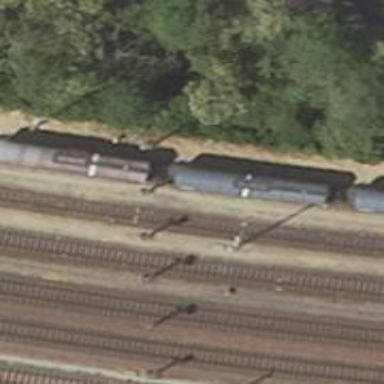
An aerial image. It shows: Railway signal.